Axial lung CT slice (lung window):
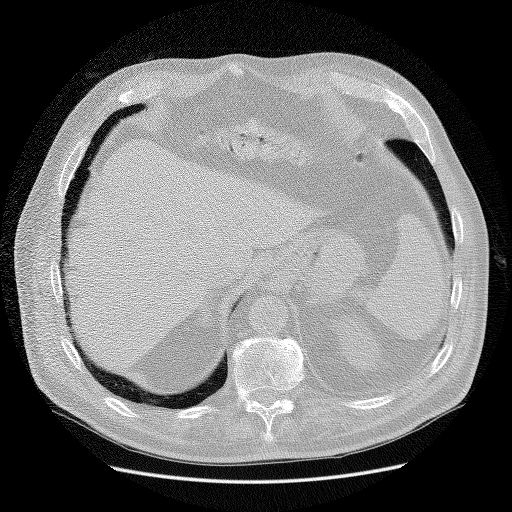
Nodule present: no